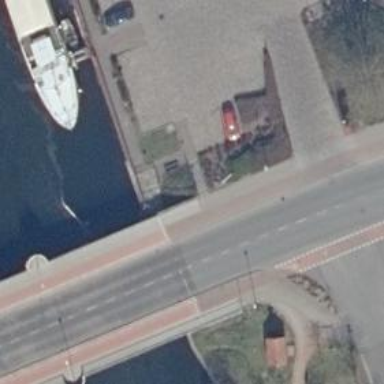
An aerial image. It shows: Secondary road with asphalt surface. There are sidewalks on both sides and cycle track.